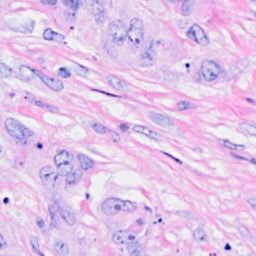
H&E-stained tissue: Breast